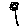
Label: flower